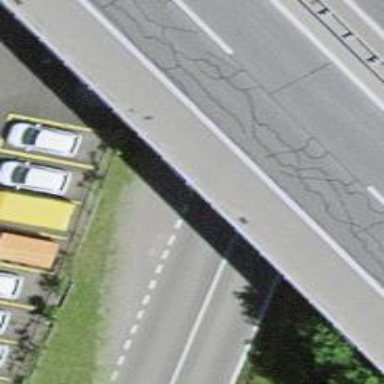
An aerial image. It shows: Bus stop with platform for public transport.